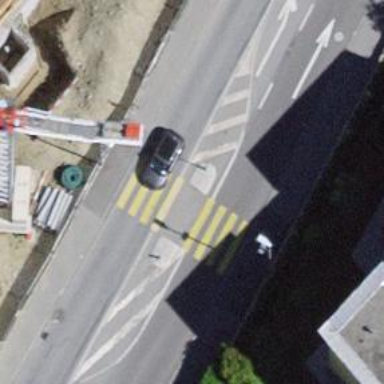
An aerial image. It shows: Marked zebra crossing with island.